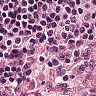
Metastatic tissue present: no